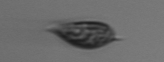
Label: Prorocentrum_triestinum